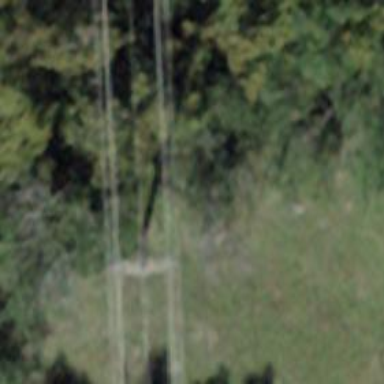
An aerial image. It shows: Power tower.